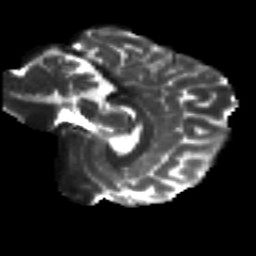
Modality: T2w
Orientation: sagittal
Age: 21
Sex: female
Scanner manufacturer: siemens
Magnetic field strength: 3 T
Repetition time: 8.8 s
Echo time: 0.085 s